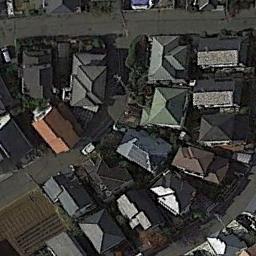
Label: residential